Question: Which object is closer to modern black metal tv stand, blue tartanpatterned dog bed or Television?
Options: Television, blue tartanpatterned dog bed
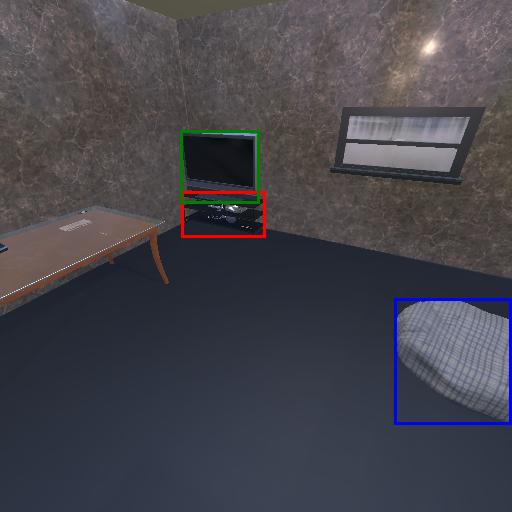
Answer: Television